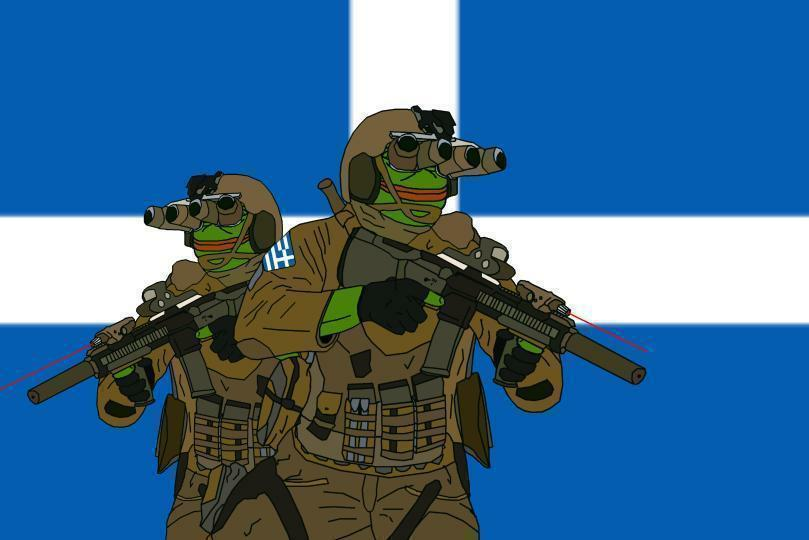
Label: 5_Pepe